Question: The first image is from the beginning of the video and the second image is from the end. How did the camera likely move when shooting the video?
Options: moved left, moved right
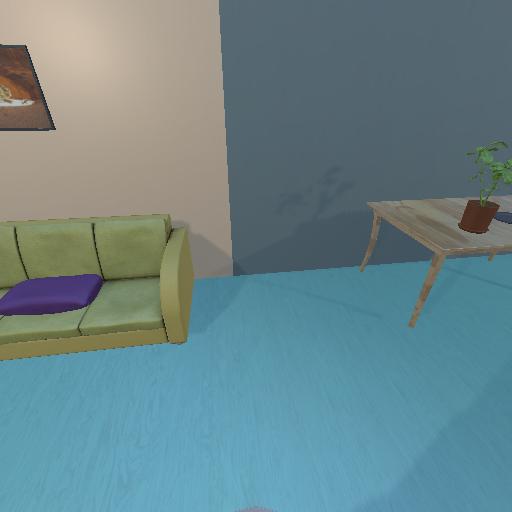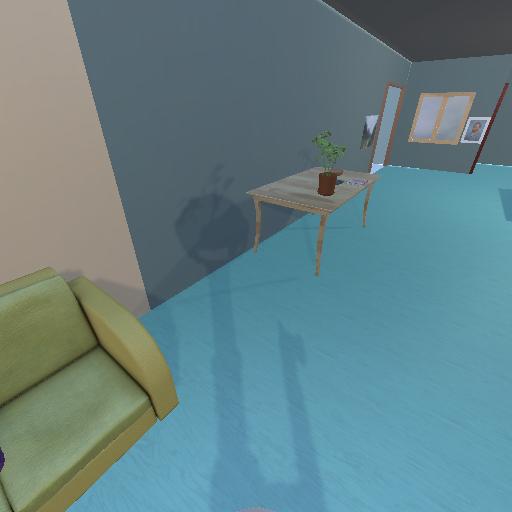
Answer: moved left